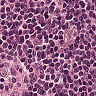
Metastatic tissue present: no